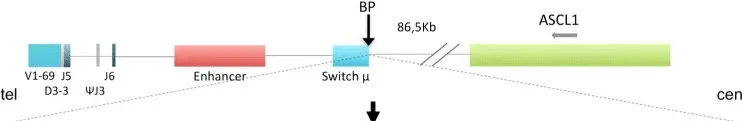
Translocation breakpoints and derivative chromosome composition. Horizontal gray arrows indicate the transcriptional direction of the depicted genes. Vertical black arrows indicate breakpoints (BP). B; The IGH locus on chromosome 14. The breakpoint took place within the pentameric repeat region of Switch mu. Dots indicate the IGH enhancer elements.
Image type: pathology (immunostaining)